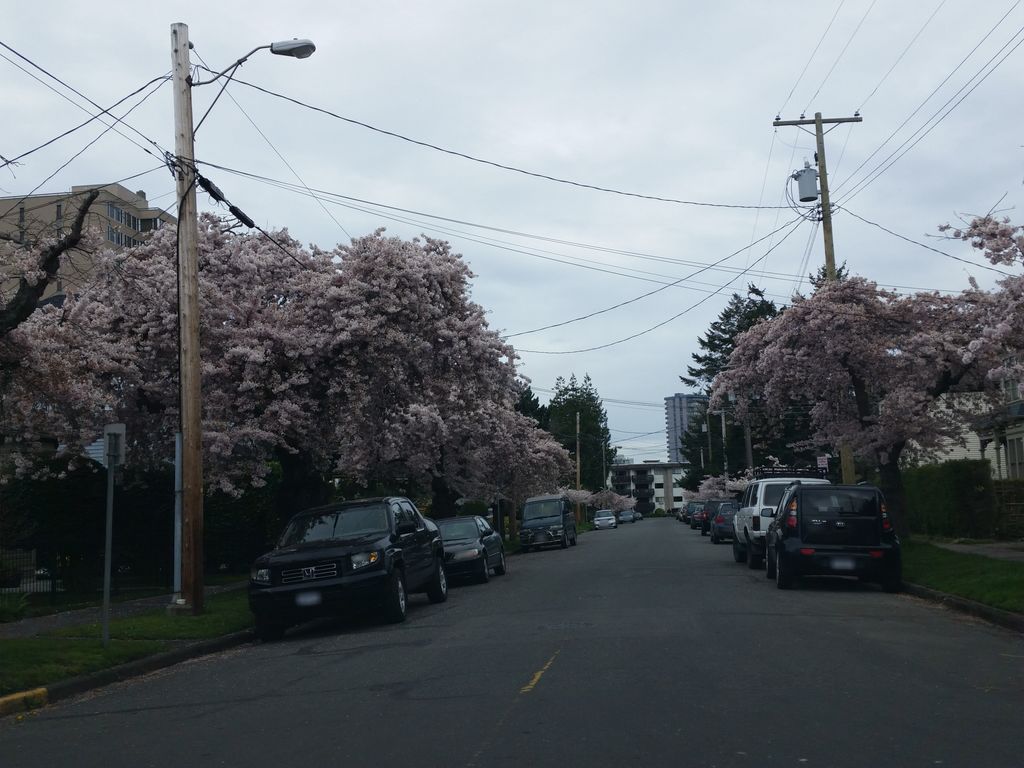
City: victoria